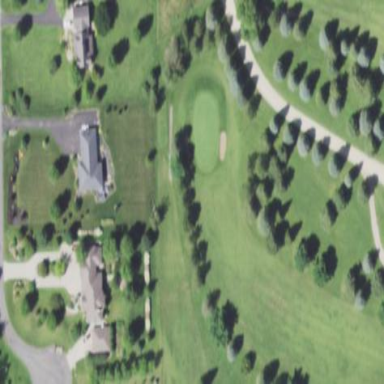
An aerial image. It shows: Well-maintained grassy golf fairway for the sport of golf.